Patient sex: M
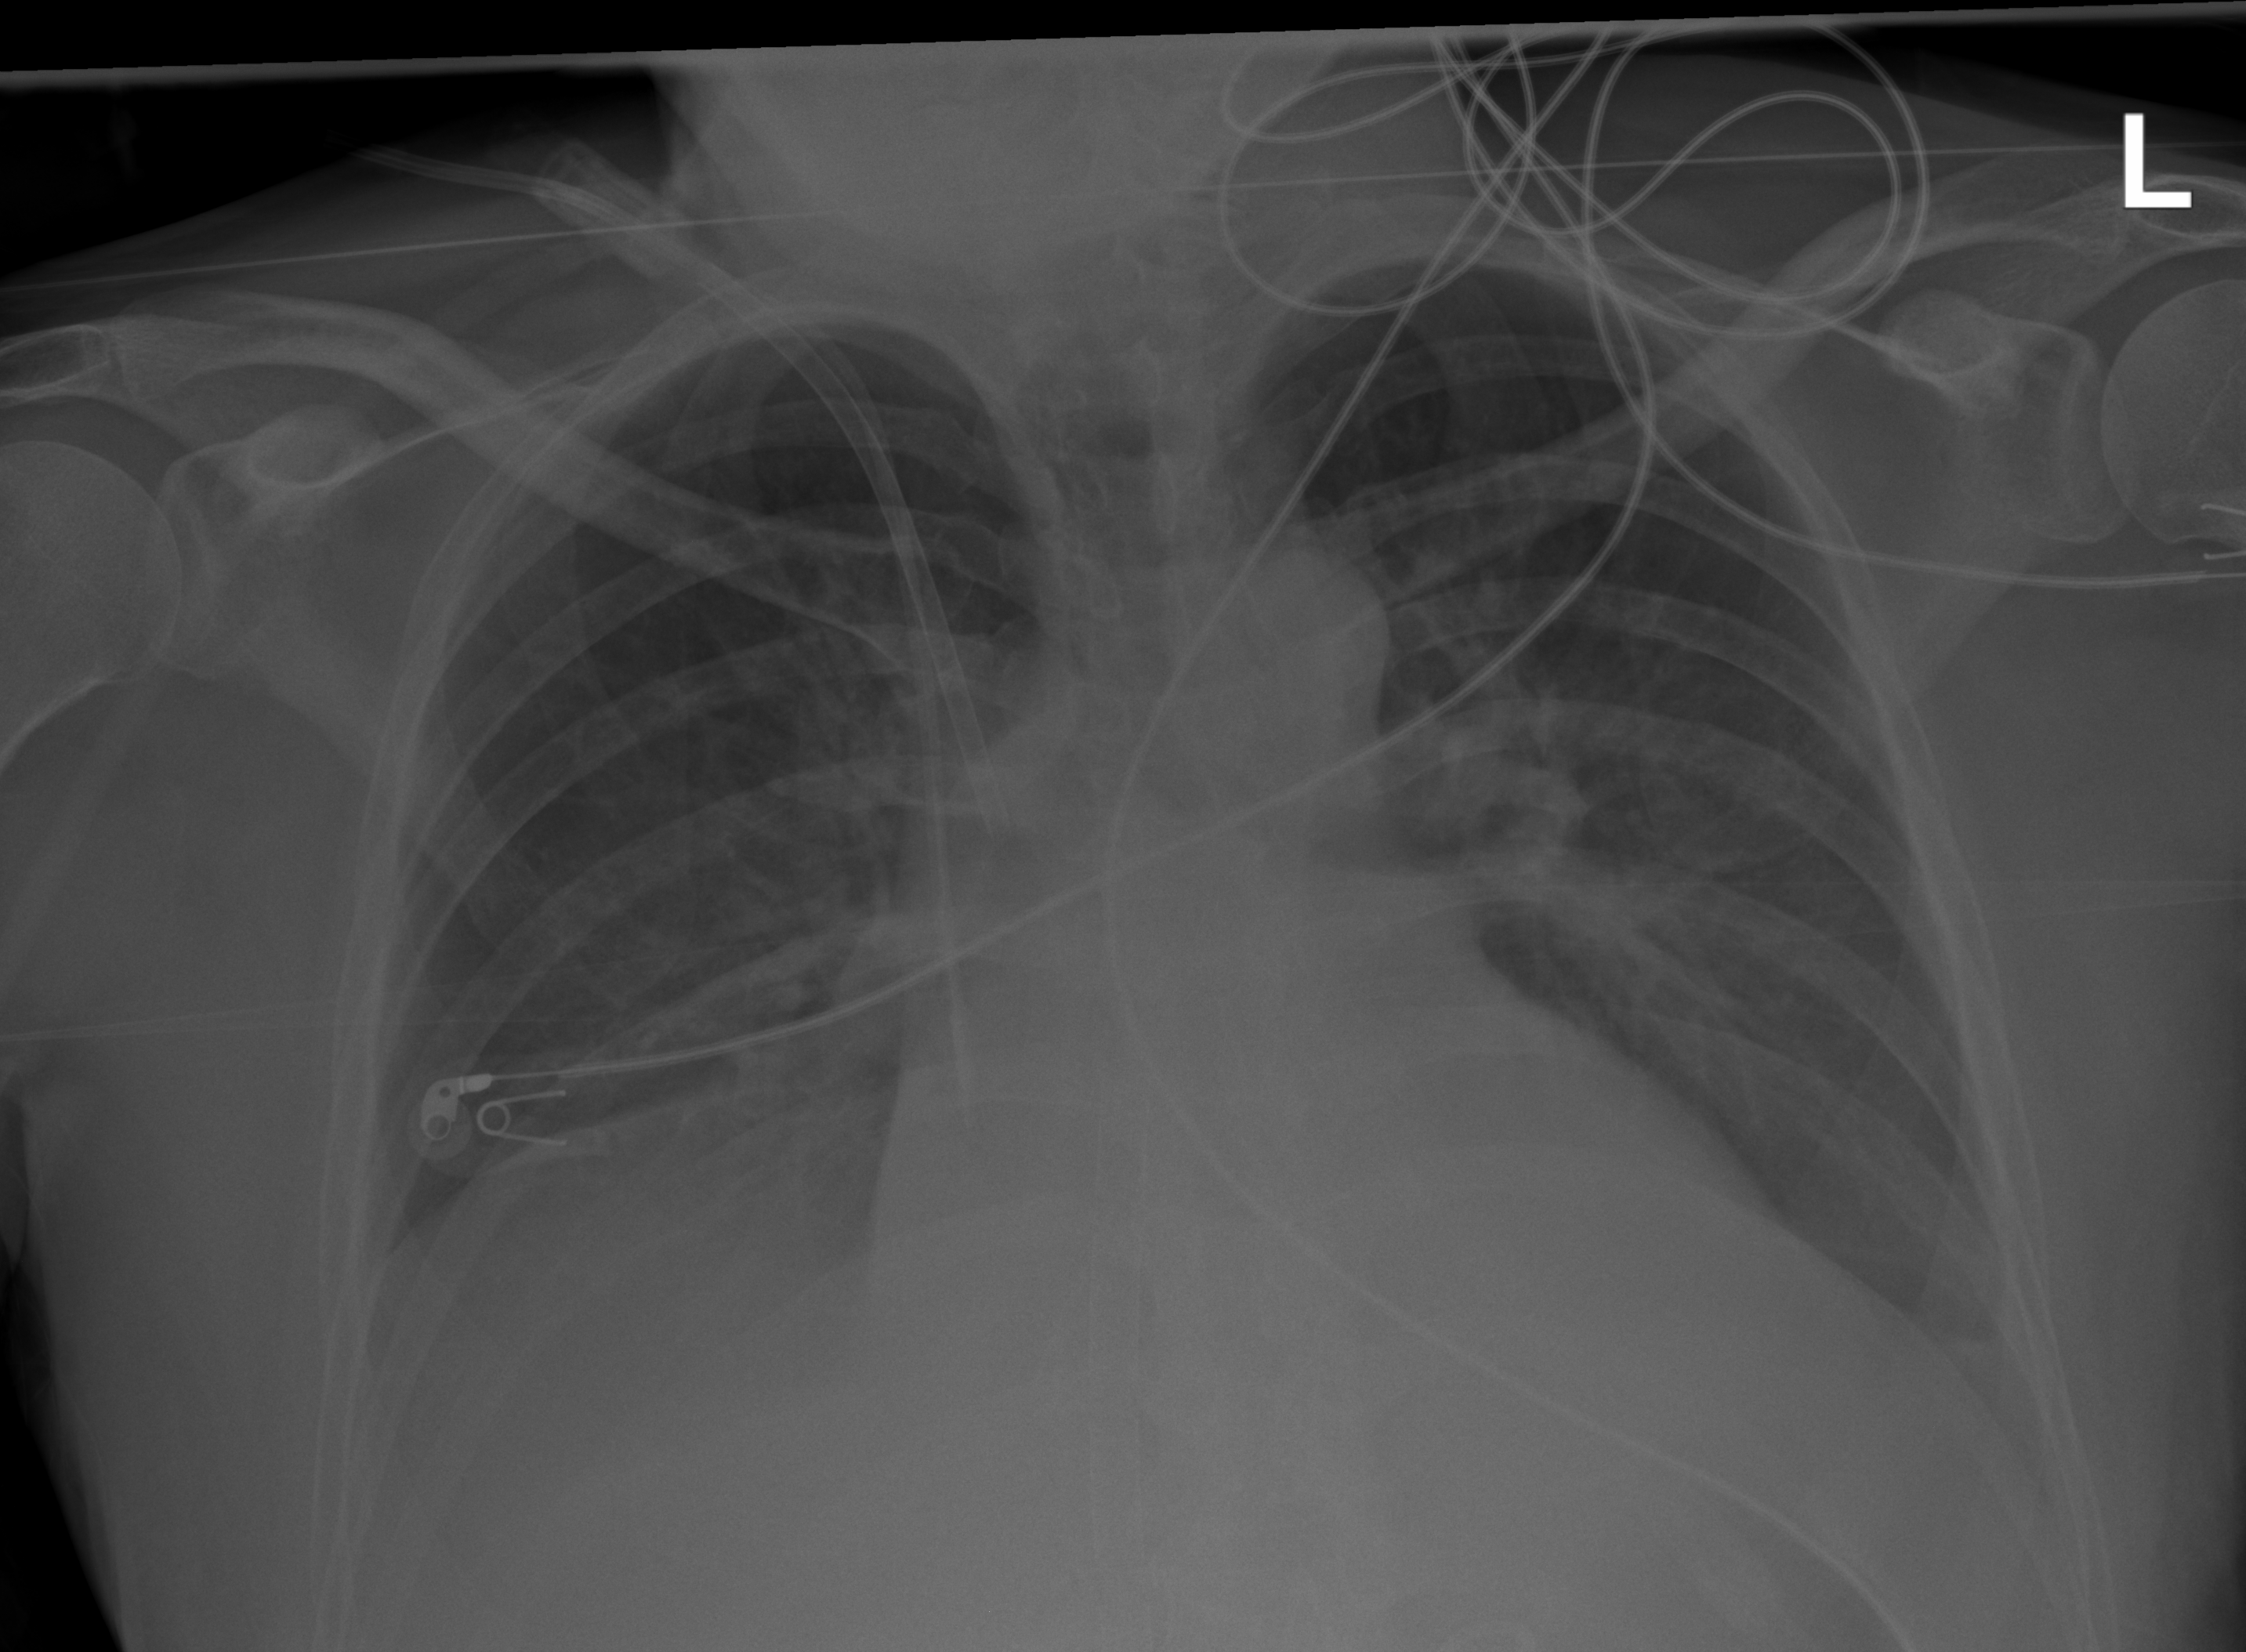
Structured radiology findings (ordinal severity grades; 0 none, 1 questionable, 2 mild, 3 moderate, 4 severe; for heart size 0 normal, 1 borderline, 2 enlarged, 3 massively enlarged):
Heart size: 2
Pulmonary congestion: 0
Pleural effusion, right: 2
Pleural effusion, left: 2
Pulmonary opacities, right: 0
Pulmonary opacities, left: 0
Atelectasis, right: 2
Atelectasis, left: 2